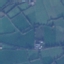
Land use / land cover: Pasture